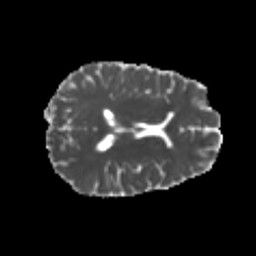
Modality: MD
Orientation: axial
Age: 24
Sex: female
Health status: healthy
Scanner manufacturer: philips
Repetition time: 7.388 s
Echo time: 0.08599 s